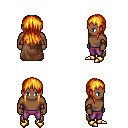
a pixel art fantasy rpg character, male body template, human, dark skin, brown cape, magenta pants, light blonde unkempt hairstyle, leather bracers, gold boots, four views (front, back, left, right), 2x2 character sprite sheet, small pixel art, hard edges, no anti-aliasing